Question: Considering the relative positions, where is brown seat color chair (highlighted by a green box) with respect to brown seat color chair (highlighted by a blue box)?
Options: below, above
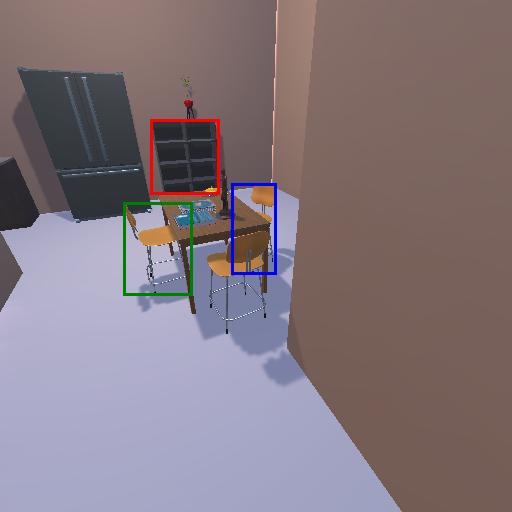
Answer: below